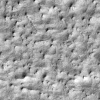
Atmospheric dust classification: not_dusty